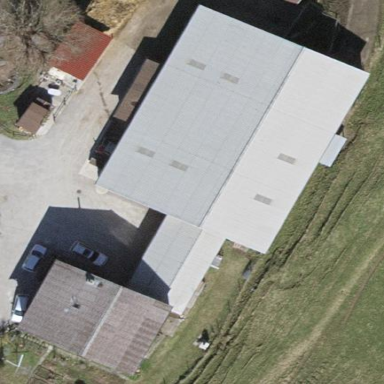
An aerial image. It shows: Farm building.